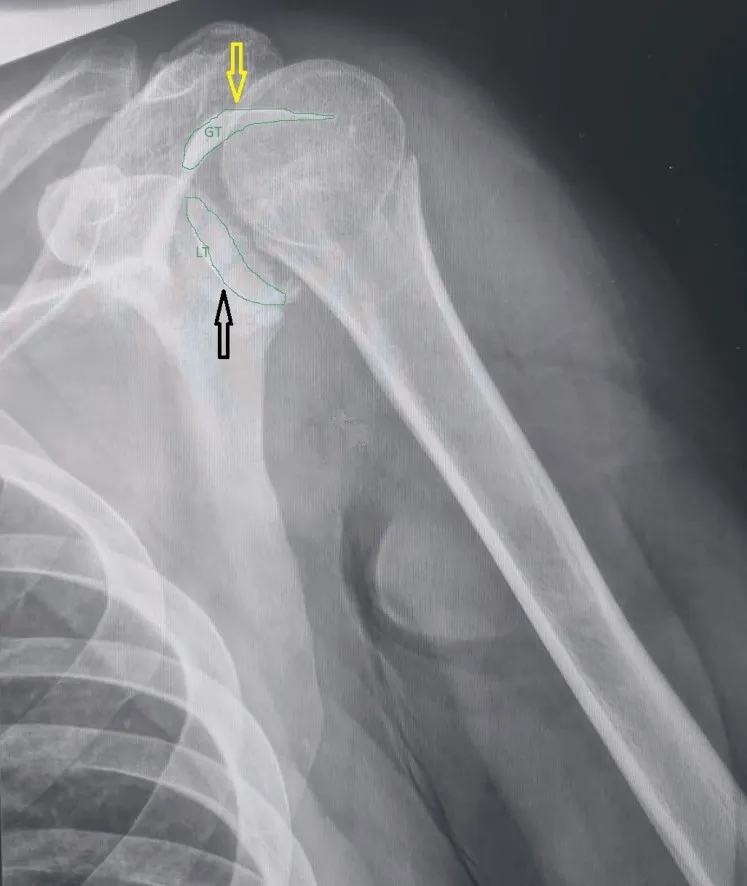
Anteroposterior shoulder X-ray. The greater tuberosity and lesser tuberosity are fractured and displaced. The humeral head is on the same axis as the metaphysis because of the internal rotation (light bulb sign), indicating a possible posterior dislocation. . Black arrow: lesser tuberosity. . Yellow arrow: greater tuberosity.
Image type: radiology (x_ray)